Question: I'm going to create a tool which displays webpage rank in VB.NET.
For that I use
'''
Dim str As String = New WebClient().DownloadString(("http://www.alexa.com/siteinfo/" + TextBox1.Text))
'''
And I just want the Global Rank of that url which I provided in 'textbox1.text'
Like here, I provide example.com to check its Alexa global rank:

I just need to display the global ranking number in my VB form.
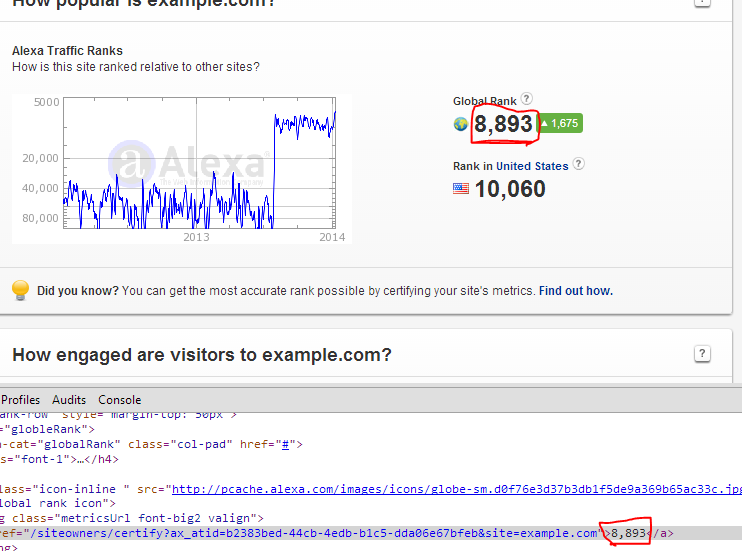
Answer: Plz take a look at this:
'''
Sub Main
Dim str As String = New WebClient().DownloadString(("http://www.alexa.com/siteinfo/example.com"))
Dim pattern = "a href=""/siteowners/certify.+?\>(?<rank>[0-9,]+?)\<\/a\>"
Dim r = new Regex(pattern, RegexOptions.IgnoreCase)
Dim m As Match = r.Match(str)
If m.Success Then
Debug.Print("Global rank " + m.Groups(1).ToString())
m = m.NextMatch()
Debug.Print("Usa rank " + m.Groups(1).ToString())
Else
Debug.Print("Failed")
End If
End Sub
'''
On my computer answer is
'''
Global rank 8,893
Usa rank 10,060
'''
This code need better error handling but I guess it is ok as a proof of concept.
UPD. Some words on how it works:
The code above uses regular expressions (please take a look at this <URL> to parse web page and extract the values you need.
On the screenshot you provided one can see that the ranks are stored in html '<a>' tag, which I identify by its href attribute, since it is the only '<a>' tag on the page, whose 'href' attribute starts with string "/siteowners/certify". Hence, my regular expression matches for inner text of that tag and extracts it into match group.